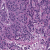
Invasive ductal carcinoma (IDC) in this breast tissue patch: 1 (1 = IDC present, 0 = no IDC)